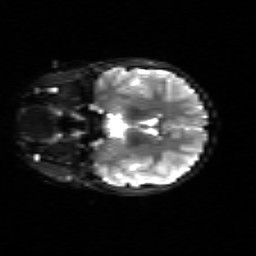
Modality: sbref
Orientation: coronal
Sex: female
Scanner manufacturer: siemens
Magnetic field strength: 3 T
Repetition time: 5 s
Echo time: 0.071 s